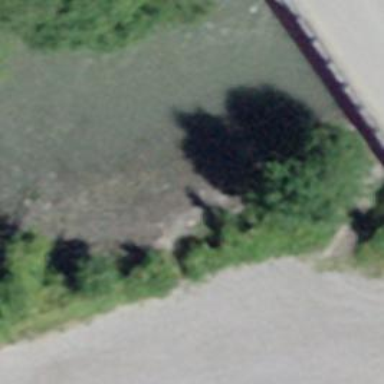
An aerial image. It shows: Point designated for whitewater put-in and egress.